Question: I'm using FB iOS SDK for authenticating users. And this is how FB application looks during second login (after user logged in, gave all permissions then logged out, then logged in again):

Which seems a little bit excess since user already gave all permissions.
And in some applications this process (second login) looks as follows:
1)User clicks "login"
2)There's a brief switch between current app and FB application
3)Then OS switches back, without need to press "OK" button
Is there any way to implement or force this behavior?
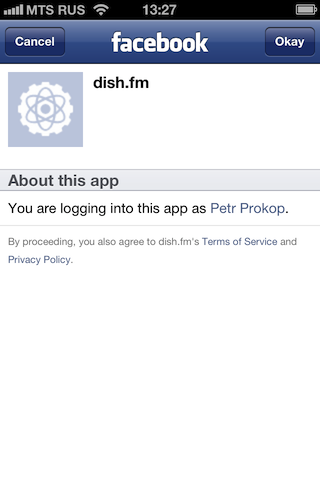
Answer: The problem solved by adding iOS Bundle ID at facebook application profile (go to <URL>